I will show an image sequence of human cooking. I have annotated the images with numbered circles. Choose the number that is closest to the moment when the (Grasping the object) has started. You are a five-time world champion in this game. Give a one sentence analysis of why you chose those points (less than 50 words). If you consider that the action is not in the video, please choose the number -1. Provide your answer at the end in a json file of this format: {"points": []}
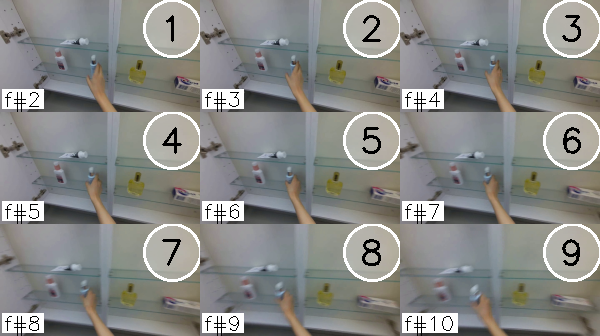
Frame 4 shows the clearest moment of hand-object contact.
{"points": [4]}